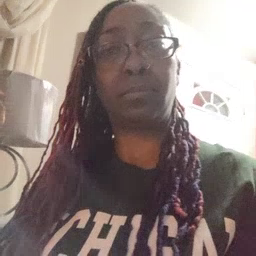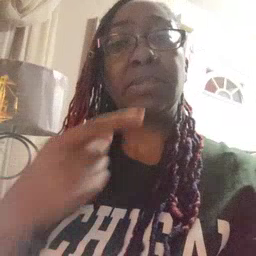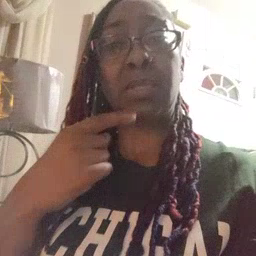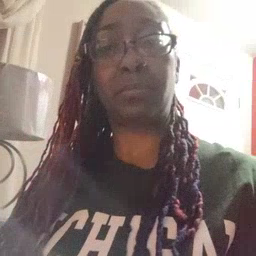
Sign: say